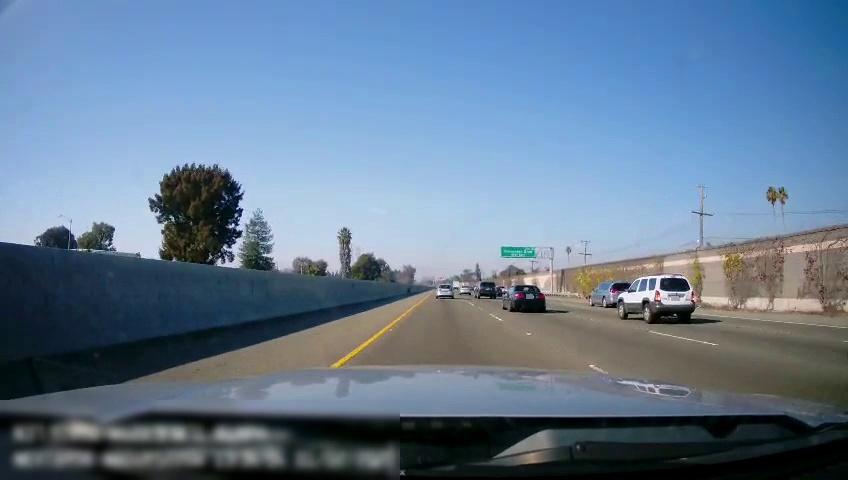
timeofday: Day
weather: Sunny
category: Drivable Space
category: Vehicles | SUV
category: Vehicles | SUV
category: Vehicles | Car
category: Vehicles | Car
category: Vehicles | SUV
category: Vehicles | Car
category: Vehicles | Car
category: Lanes | Current Lane
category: Lanes | Current Lane
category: Lanes | Alternate Lane
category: Lanes | Alternate Lane
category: Lanes | Alternate Lane
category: Traffic | Signs